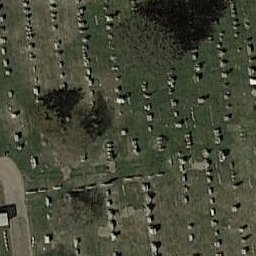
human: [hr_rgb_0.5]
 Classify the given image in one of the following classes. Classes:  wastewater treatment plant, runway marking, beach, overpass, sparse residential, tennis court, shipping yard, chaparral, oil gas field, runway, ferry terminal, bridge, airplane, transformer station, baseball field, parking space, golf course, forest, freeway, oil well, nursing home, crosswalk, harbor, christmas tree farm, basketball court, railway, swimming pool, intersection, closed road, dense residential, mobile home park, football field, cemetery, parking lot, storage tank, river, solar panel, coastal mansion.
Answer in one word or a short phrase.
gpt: cemetery